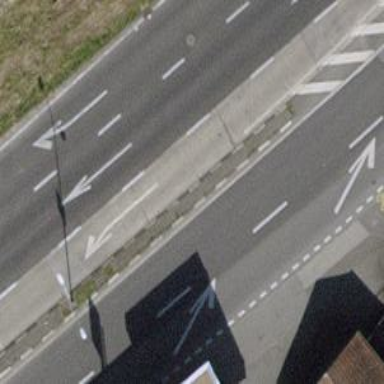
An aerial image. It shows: Primary highway with asphalt surface. There is cycle track on the right.